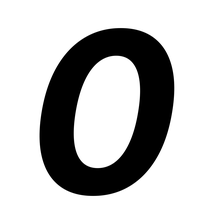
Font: Inter-Italic_Bold_Italic